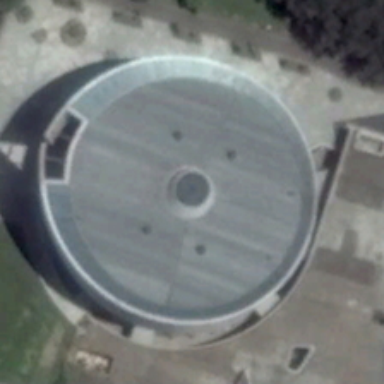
Some green trees and a large building are around a circle center building .